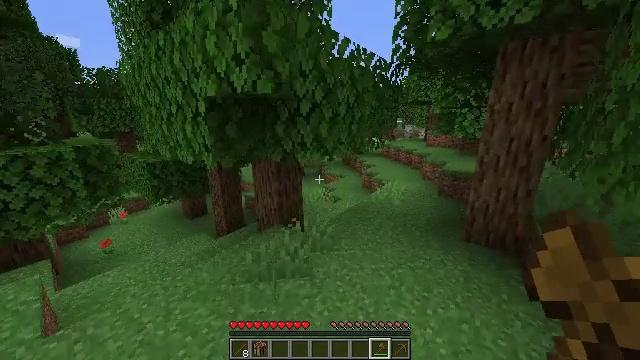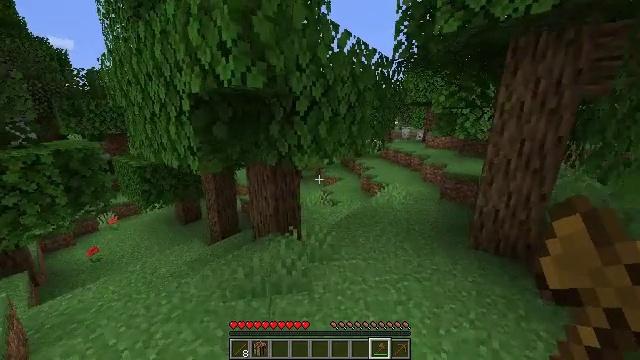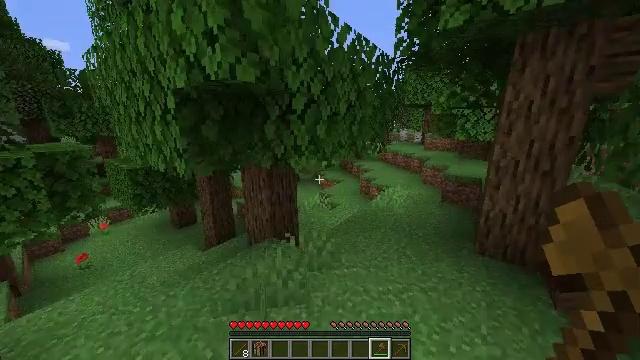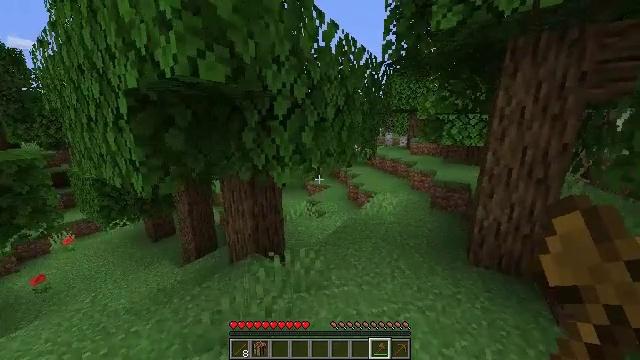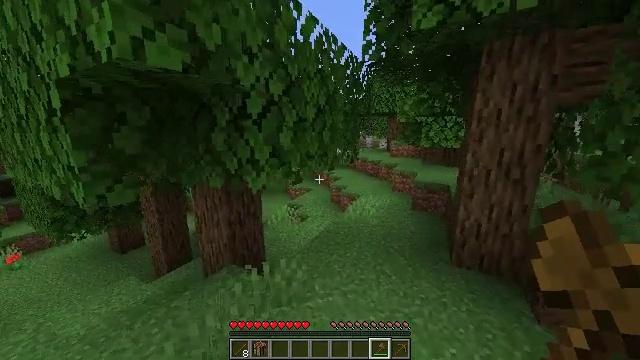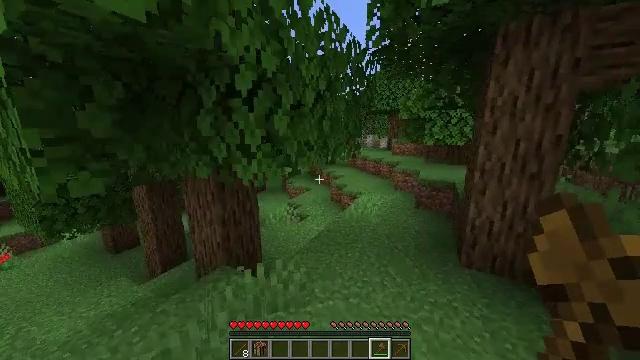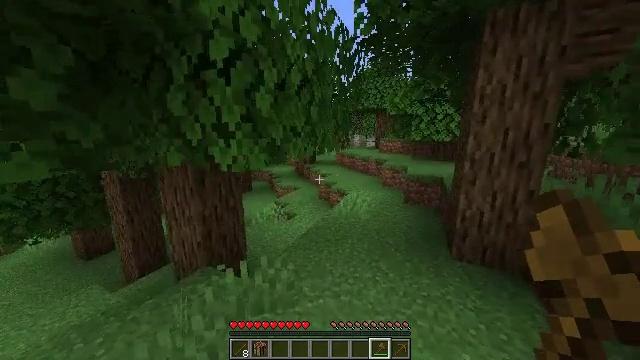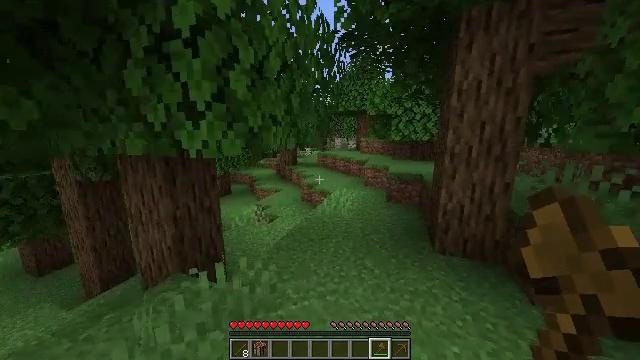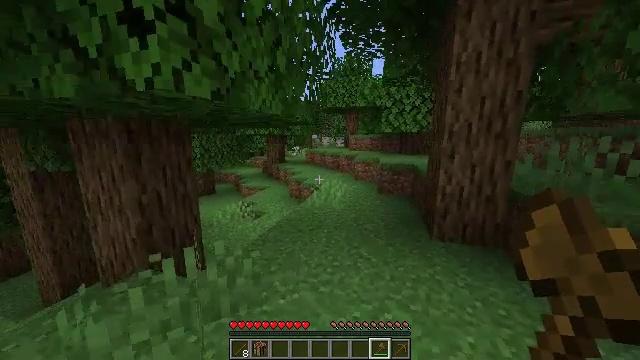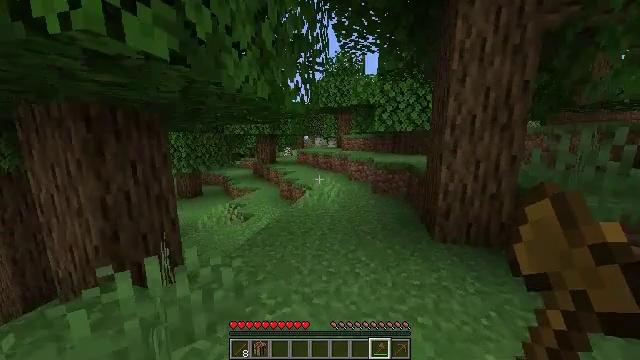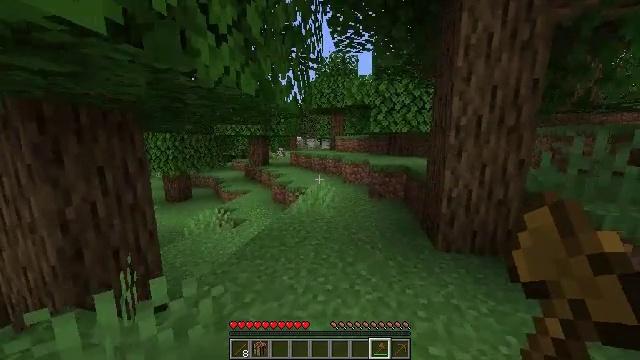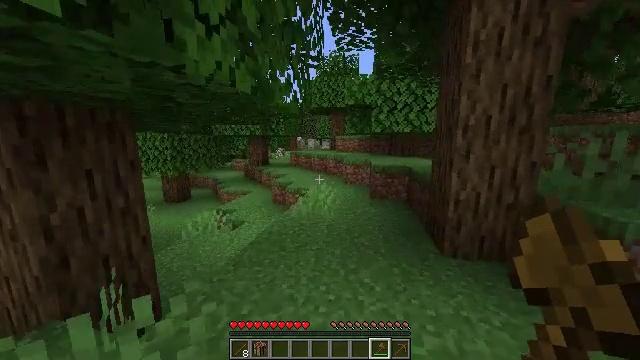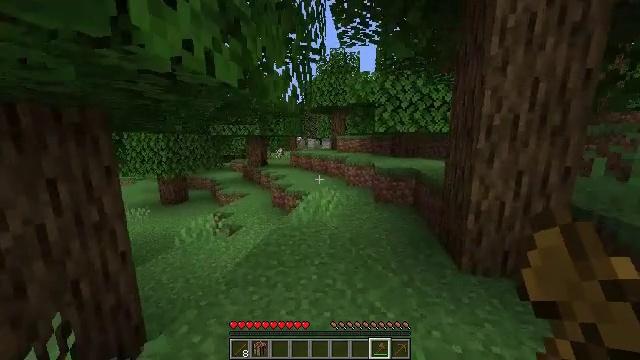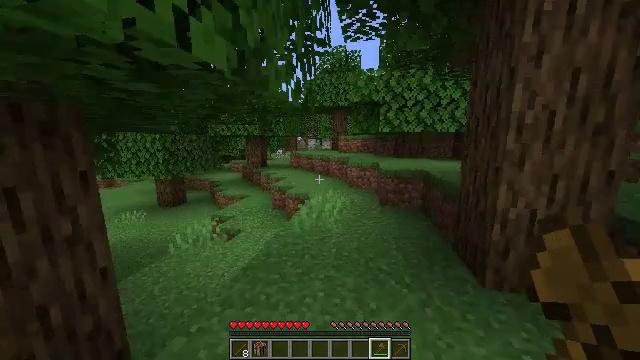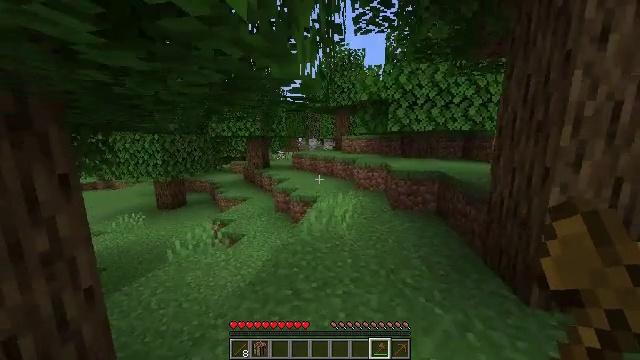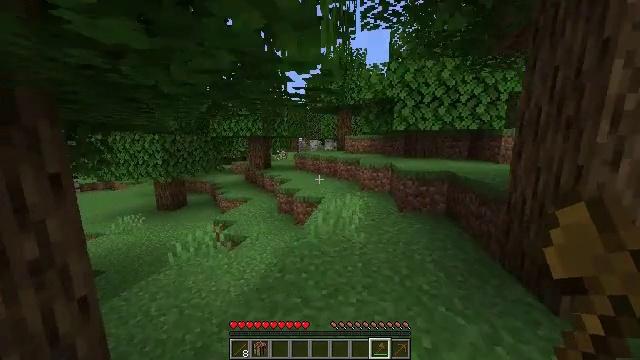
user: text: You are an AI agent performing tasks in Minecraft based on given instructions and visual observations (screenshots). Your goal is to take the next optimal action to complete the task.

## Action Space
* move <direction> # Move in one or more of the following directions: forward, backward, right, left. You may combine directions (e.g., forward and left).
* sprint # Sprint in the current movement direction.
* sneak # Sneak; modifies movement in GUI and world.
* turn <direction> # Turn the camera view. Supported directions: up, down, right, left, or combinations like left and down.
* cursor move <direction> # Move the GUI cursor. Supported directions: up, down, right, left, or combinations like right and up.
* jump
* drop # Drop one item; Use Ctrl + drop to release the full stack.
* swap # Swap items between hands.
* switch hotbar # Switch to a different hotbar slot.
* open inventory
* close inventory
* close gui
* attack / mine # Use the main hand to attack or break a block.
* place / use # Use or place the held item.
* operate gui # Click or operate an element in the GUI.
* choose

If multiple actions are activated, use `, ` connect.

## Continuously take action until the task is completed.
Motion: motion action
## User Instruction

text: Collect lilac by left-clicking.
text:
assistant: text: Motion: move forward
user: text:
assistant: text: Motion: move forward
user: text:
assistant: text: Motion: move forward, turn right and up
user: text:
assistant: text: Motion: move forward, turn right
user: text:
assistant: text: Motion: move forward
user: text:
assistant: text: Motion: move forward, turn right
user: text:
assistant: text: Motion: move forward, turn right
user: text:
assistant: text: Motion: move forward, turn right
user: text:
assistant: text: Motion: move forward, turn right
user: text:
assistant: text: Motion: move forward, turn right
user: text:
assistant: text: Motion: move forward
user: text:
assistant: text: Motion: move forward
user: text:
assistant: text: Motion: move forward and move left
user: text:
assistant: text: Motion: move forward and move left
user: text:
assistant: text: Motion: move forward and move left
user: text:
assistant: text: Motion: move forward and move left
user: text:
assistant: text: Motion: move forward and move left
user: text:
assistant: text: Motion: move forward and move left
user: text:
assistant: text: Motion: move forward
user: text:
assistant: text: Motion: move forward, turn right and up
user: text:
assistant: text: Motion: move forward and move left, turn right and up
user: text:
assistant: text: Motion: move forward and move left, turn right and up
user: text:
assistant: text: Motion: move forward and move left, turn right
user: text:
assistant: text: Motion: move forward and move left, turn right
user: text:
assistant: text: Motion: move forward and move left, turn right and up
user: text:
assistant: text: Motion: move forward and move left, turn right and up
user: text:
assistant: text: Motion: move forward and move left
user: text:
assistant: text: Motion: move forward and move left
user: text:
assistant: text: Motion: move forward and move left
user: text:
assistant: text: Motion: move forward and move left